【题型】填空题　【知识点】平面几何　【难度】easy
如图，在平行四边形纸片 \(ABCD\) 中，\(AB = 3\,\text{cm}\)，将纸片沿对角线 \(AC\) 对折，\(BC\) 边与 \(AD\) 边交于点 \(E\)，此时 \(\triangle CDE\) 恰为等边三角形，则 \(AD\) 的长度为 \underline{\quad\quad} \(\text{cm}\)．

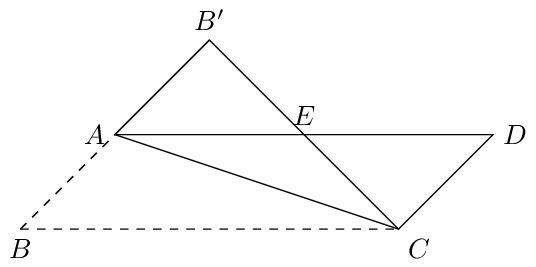
【解答】
\noindent
【答案】6

\vspace{0.5em}
\noindent
【分析】本题考查了翻折变换，等边三角形的性质，平行四边形的性质，等腰三角形的判定等知识，由折叠的性质可得$\angle ACB = \angle ACE$，由平行线的性质可得$\angle DAC = \angle ACE$，可证$AE = EC$，由等边三角形的性质可求解．

\vspace{0.5em}
\noindent
【详解】解：$\because$ 四边形$ABCD$是平行四边形，

\noindent
$\therefore AB = CD = 3\,\text{cm}$，$AD // BC$，

\noindent
$\therefore \angle DAC = \angle ACB$，

\noindent
$\because$ 将纸片沿对角线$AC$对折，

\noindent
$\therefore \angle ACB = \angle ACE$，

\noindent
$\therefore \angle DAC = \angle ACE$，

\noindent
$\therefore AE = EC$，

\noindent
$\because \triangle DEC$是等边三角形，

\noindent
$\therefore DE = EC = CD = 3\,\text{cm}$，

\noindent
$\therefore AE = 3\,\text{cm}$，

\noindent
$\therefore AD = 6\,\text{cm}$．

\noindent
故答案为：6．